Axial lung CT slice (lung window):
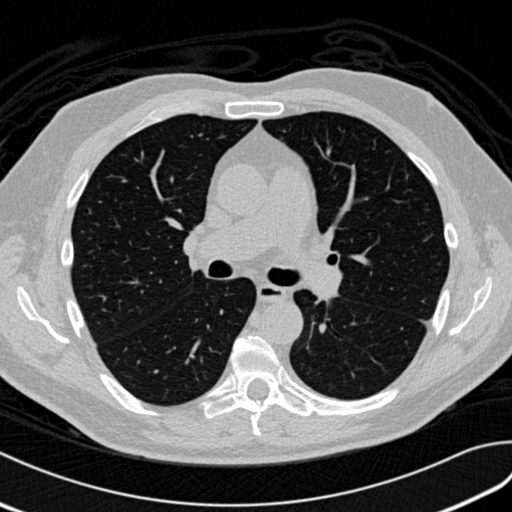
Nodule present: no